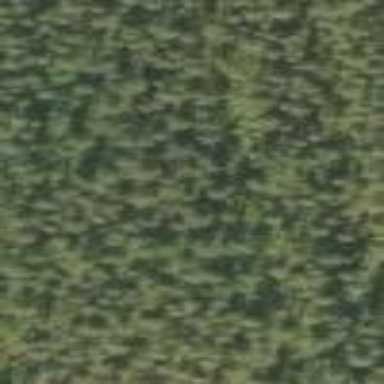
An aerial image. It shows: Needle-leaved woodland.